Question: I want to specify range between two datepicker. 'from' and 'to' which look like following

In above image I selected 'from year' as 2011 and now I do not want to select 'to year' is less than from year. How can achieve this.
'''
$('#from').datepicker({
format: "yyyy",
autoclose: true,
minViewMode: "years"
});
$('#to').datepicker({
format: "yyyy",
autoclose: true,
minViewMode: "years"
});
'''
<URL>
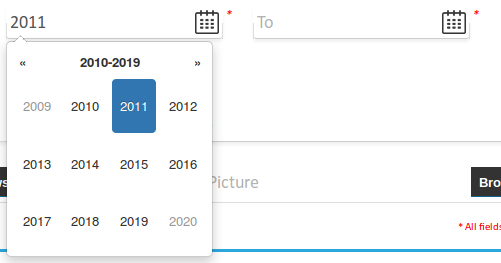
Answer: check <URL>
Code
'''
$('#from').datepicker({
format: "yyyy",
autoclose: true,
minViewMode: "years"
}) .on('changeDate', function(selected){
startDate = $("#from").val();
$('#to').datepicker('setStartDate', startDate);
});
;
$('#to').datepicker({
format: "yyyy",
autoclose: true,
minViewMode: "years"
});
'''
See
'''
on('changeDate', function(selected){
startDate = $("#from").val();
$('#to').datepicker('setStartDate', startDate);
});
'''
Logic:
Here after i select From year ,I set its minimum Year set by From Datepicker using '$('#to').datepicker('setStartDate', startDate);'.